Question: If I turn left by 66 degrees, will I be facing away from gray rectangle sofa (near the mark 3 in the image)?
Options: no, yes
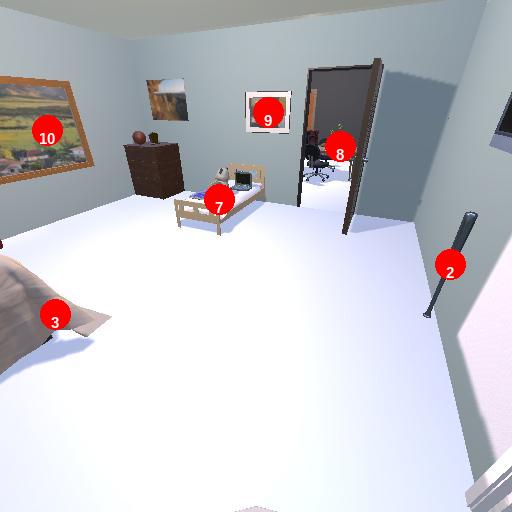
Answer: no